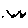
Label: bird